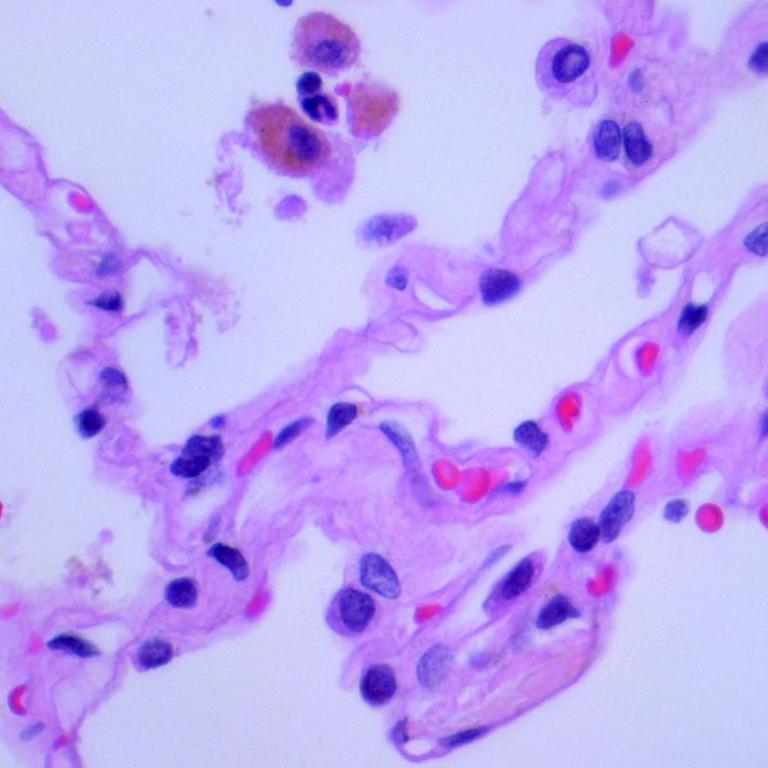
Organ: lung
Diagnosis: benign